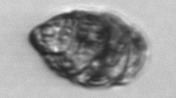
Label: Warnowia